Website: home-depot
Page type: account-dashboard
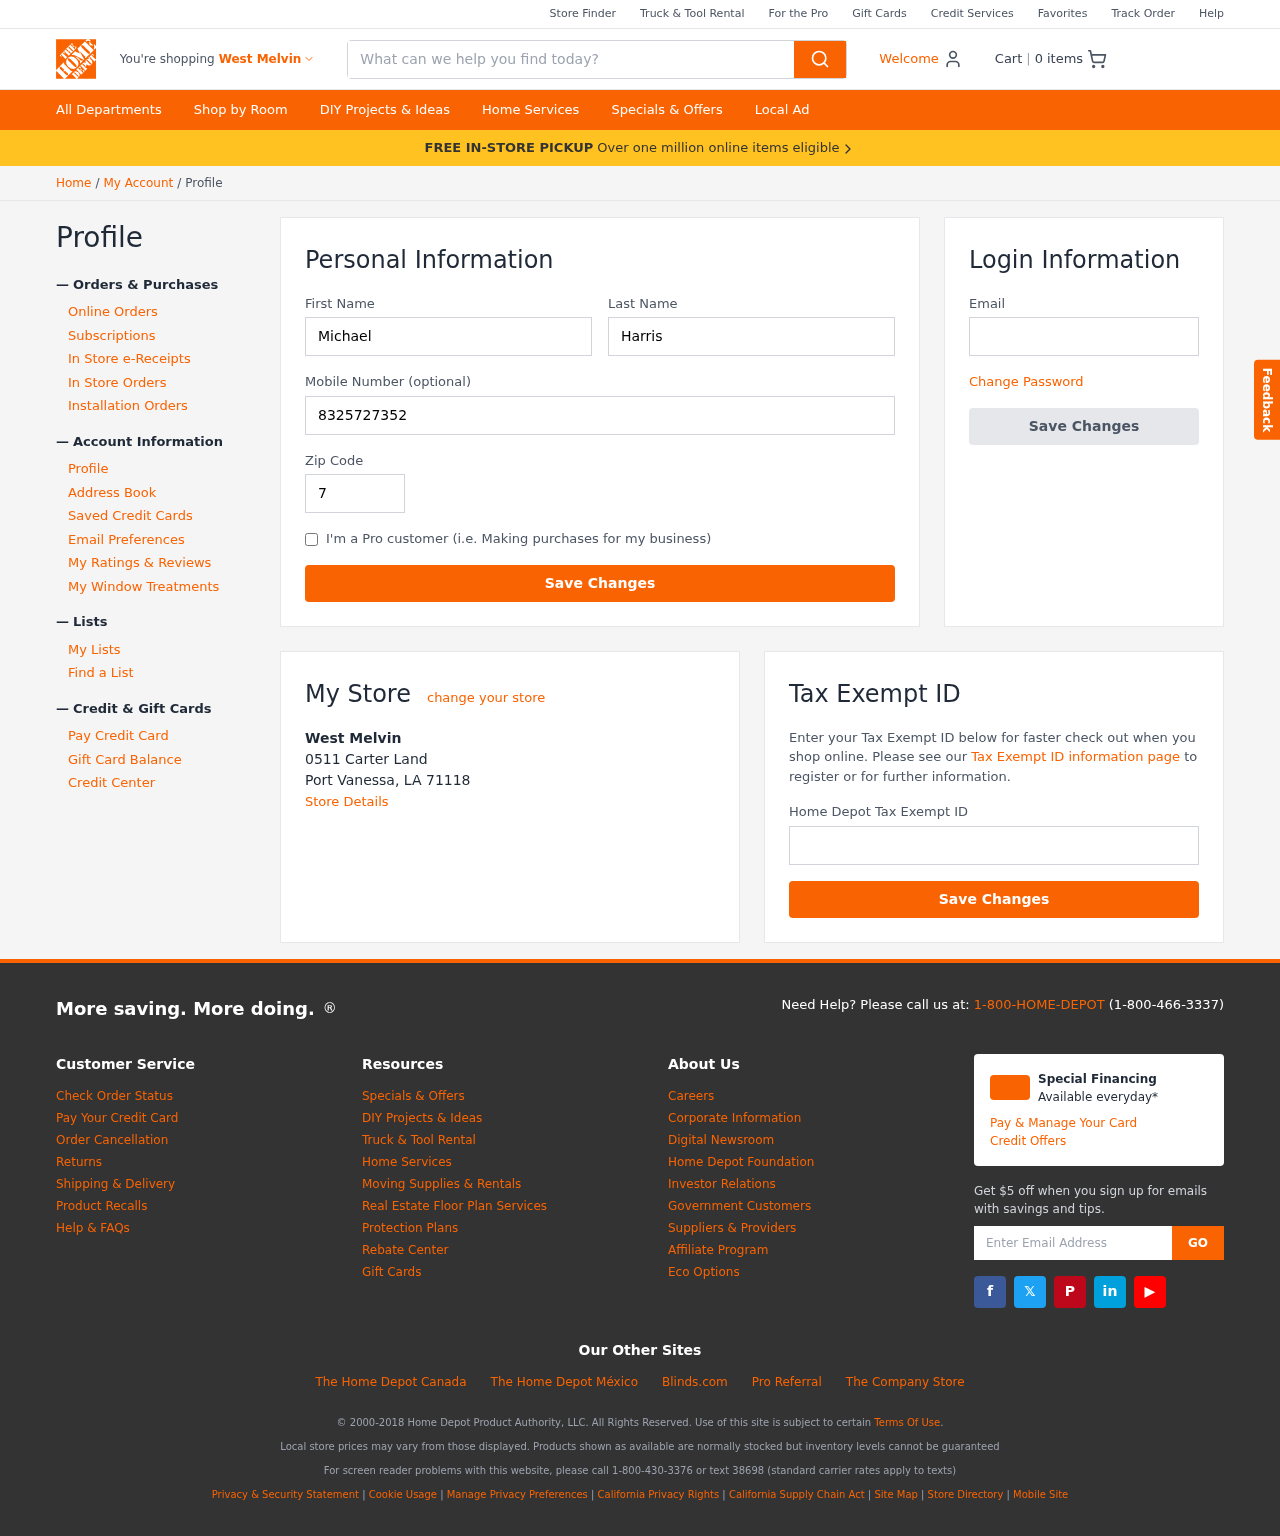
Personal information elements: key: PII_CITY
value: West Melvin
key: PII_EMAIL
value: mharris@yahoo.com
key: PII_FIRSTNAME
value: Michael
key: PII_LASTNAME
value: Harris
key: PII_LOCATION1_CITY_STATE_ZIP
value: Port Vanessa, LA 71118
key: PII_LOCATION1_NAME
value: West Melvin
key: PII_LOCATION1_STREET
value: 0511 Carter Land
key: PII_PHONE
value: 8325727352
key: PII_POSTCODE
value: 78300
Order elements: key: ORDER_NUM_ITEMS
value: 0
Search elements: key: HEADER_SEARCH
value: What can we help you find today?